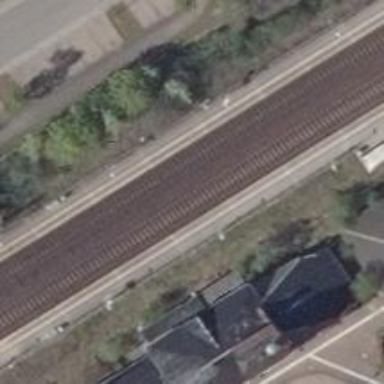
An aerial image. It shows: Stop position for public transport at railway stop.